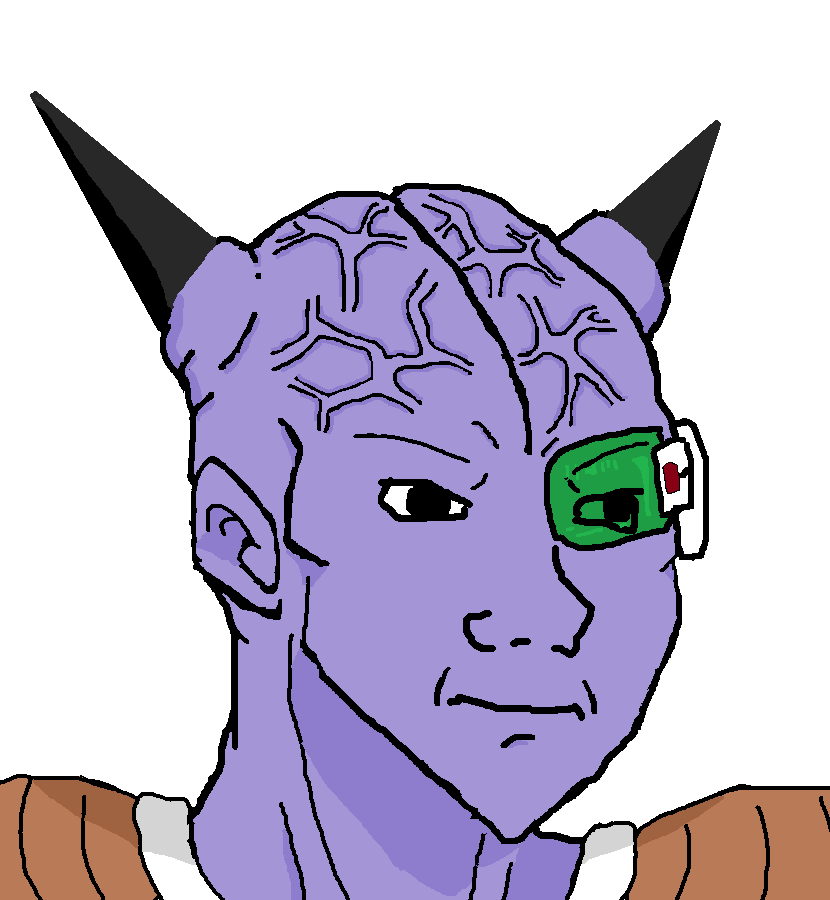
Label: 5_Alien